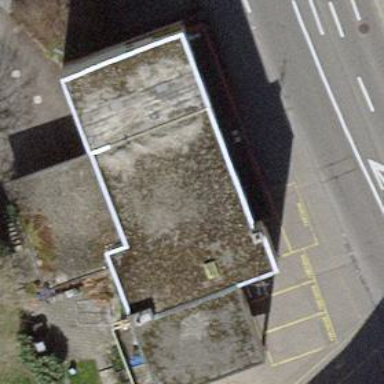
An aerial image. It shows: Bakery.